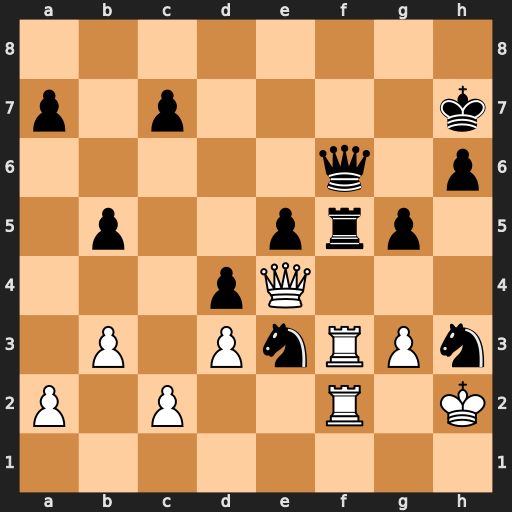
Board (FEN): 8/p1p4k/5q1p/1p2prp1/3pQ3/1P1PnRPn/P1P2R1K/8
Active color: w
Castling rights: -
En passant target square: -
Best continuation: Rxf5 Nxf2 Rxf2+ Kg7 Rxf6